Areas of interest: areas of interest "Hospital"
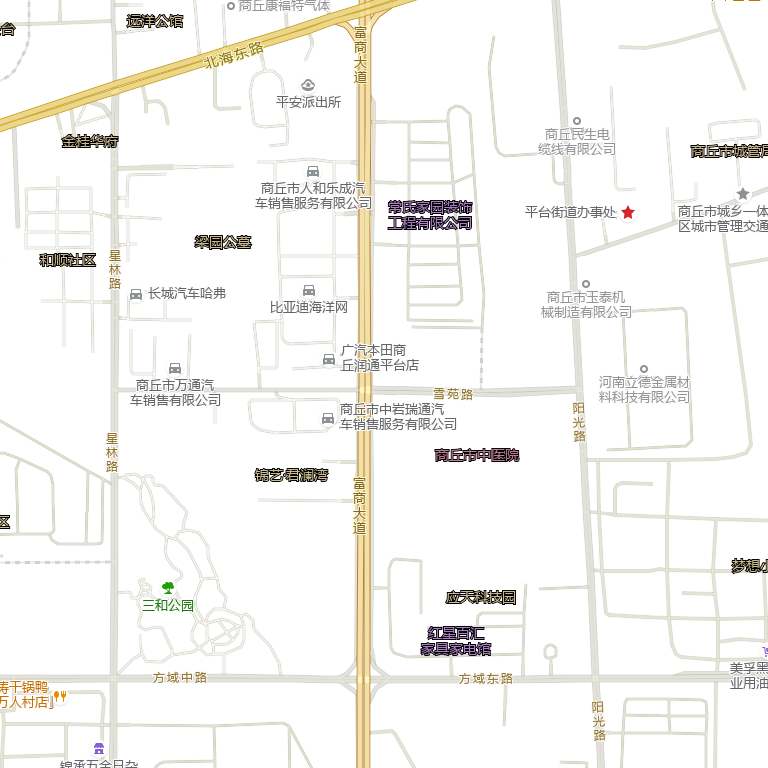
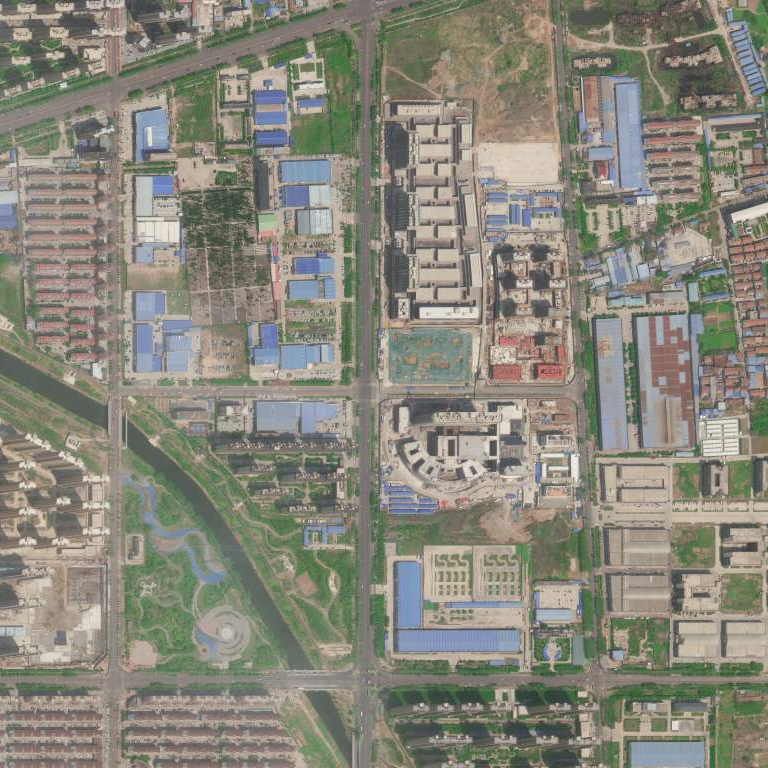